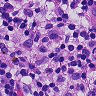
Metastatic tissue present: no